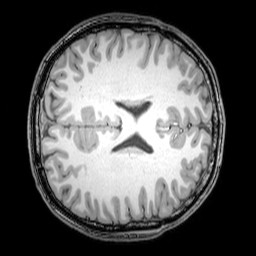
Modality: T1w
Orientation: axial
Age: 22
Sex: male
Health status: healthy
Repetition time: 0.081 s
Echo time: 0.037 s